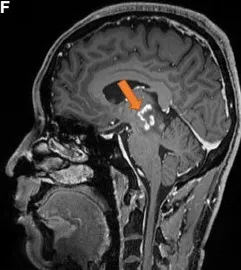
MRI of the head on 2019-08-14. Transverse coronal sagittal enhancement: the lesions showed ring-shaped enhancement, with open ring sign; no obvious necrosis was found in the left thalamus and pons; the size of the lesion was about 25 x 23 x 21 mm.
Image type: radiology (mri)